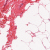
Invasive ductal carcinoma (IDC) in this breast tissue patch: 0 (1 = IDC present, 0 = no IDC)